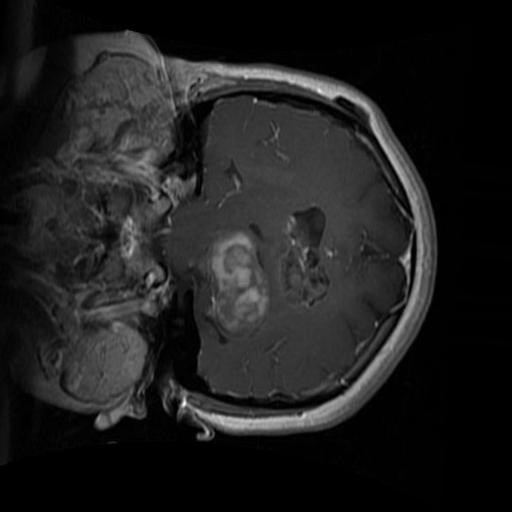
Label: brain_glioma